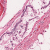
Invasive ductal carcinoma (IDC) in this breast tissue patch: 0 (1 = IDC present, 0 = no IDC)